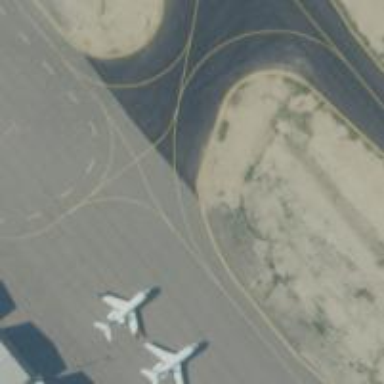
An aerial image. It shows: View of taxiway at the airport.